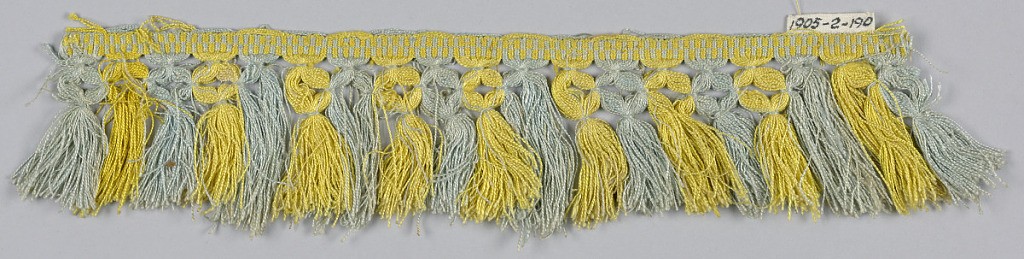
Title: Fringe
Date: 18th century
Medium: silk Technique: woven
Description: Blue and yellow fringe with a checkerboard heading. Trellis band and skirt threads arranged to form stripes.